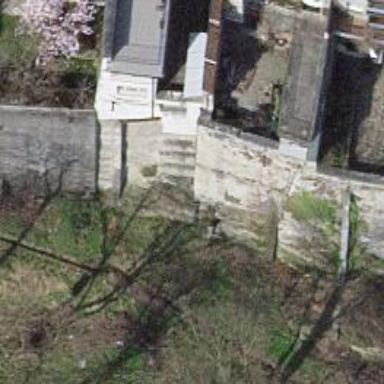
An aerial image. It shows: Wall barrier.